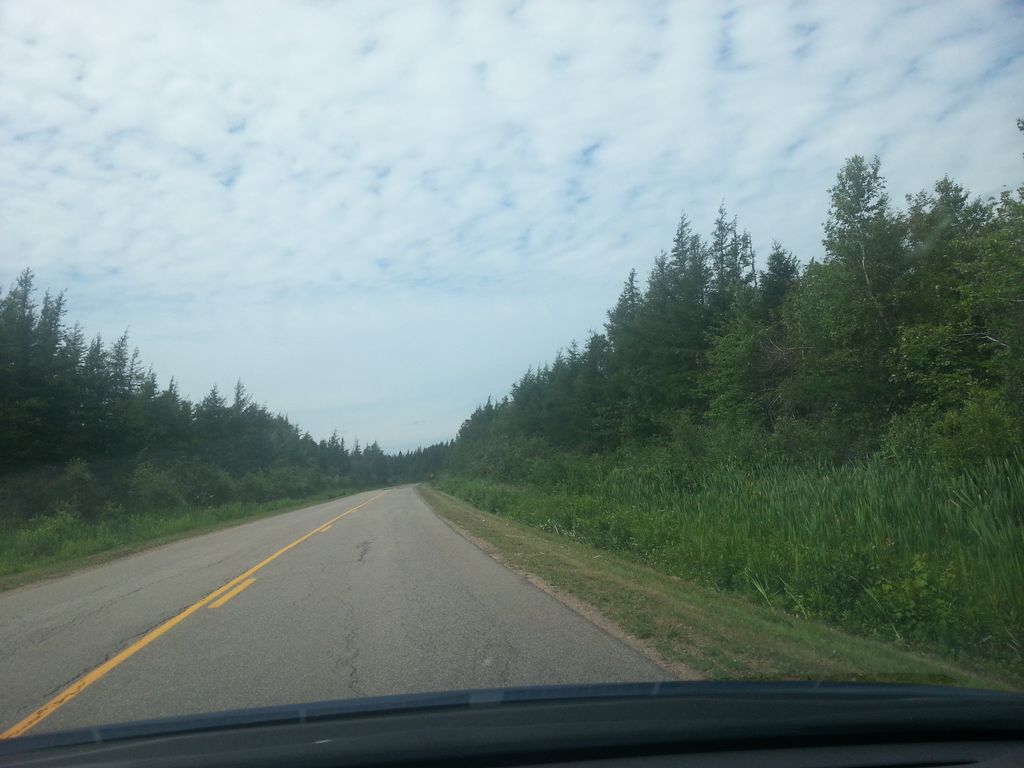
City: charlottetown